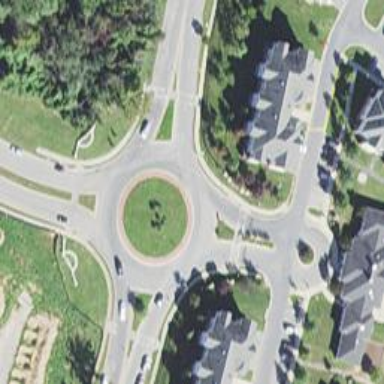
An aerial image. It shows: Tertiary road leading to roundabout junction.